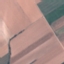
Label: AnnualCrop